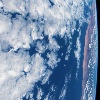
Label: cloud